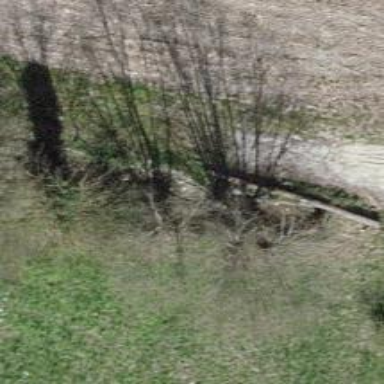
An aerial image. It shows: Beautiful tree in nature.